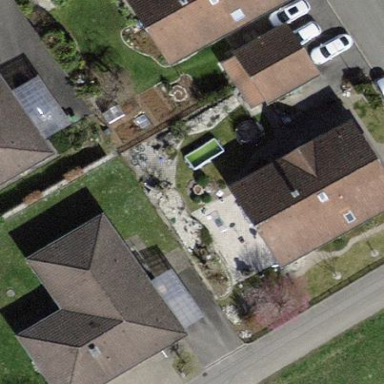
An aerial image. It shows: Building with tiled roof.